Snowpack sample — Loveland Pass, Silver Plume, Colorado, USA (2/11/26, 12:00 PM MST)
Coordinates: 39.663, -105.886
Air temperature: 35 °F
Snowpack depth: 82 cm
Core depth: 40 cm
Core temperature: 23 °F
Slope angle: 13°, slope face: 12°
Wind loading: high
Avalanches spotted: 1
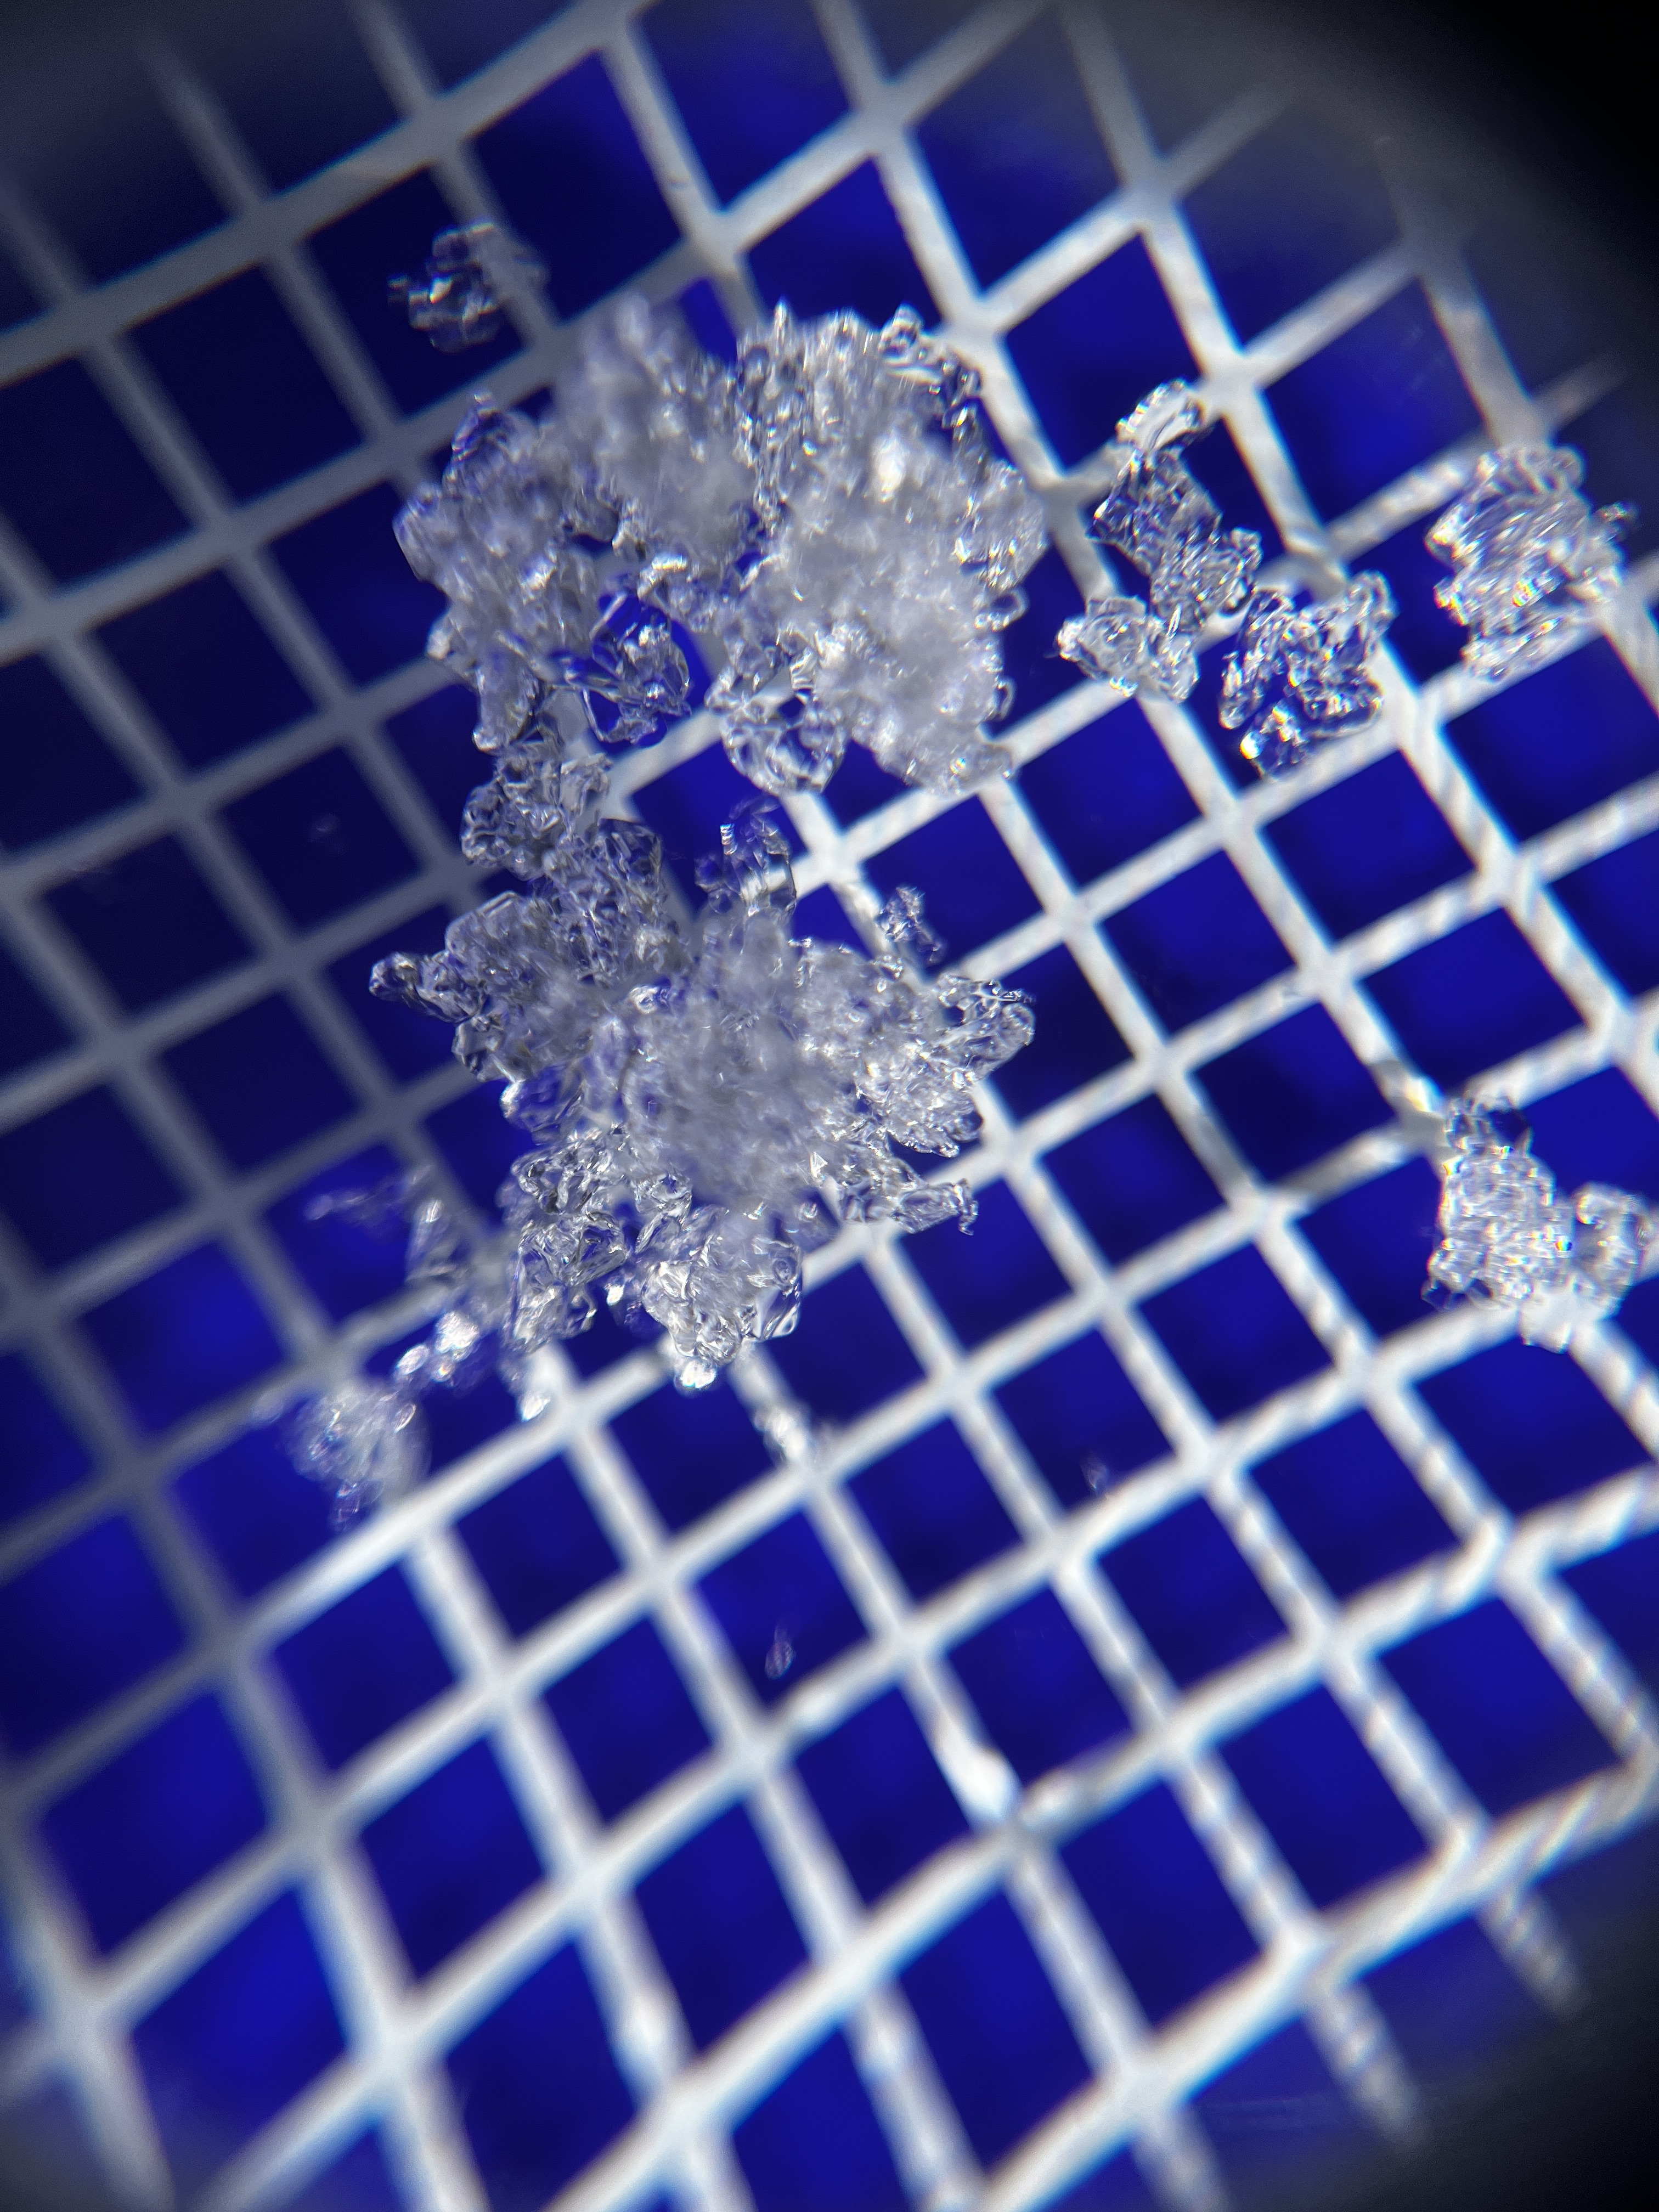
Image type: magnified_profile
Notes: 1 small avalanche spotted on the north side of the bowl, lots of wind loading